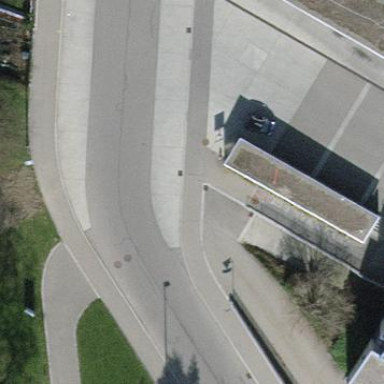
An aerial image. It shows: Public transport shelter building.